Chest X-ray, PA view. Patient: 33 years old, sex F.
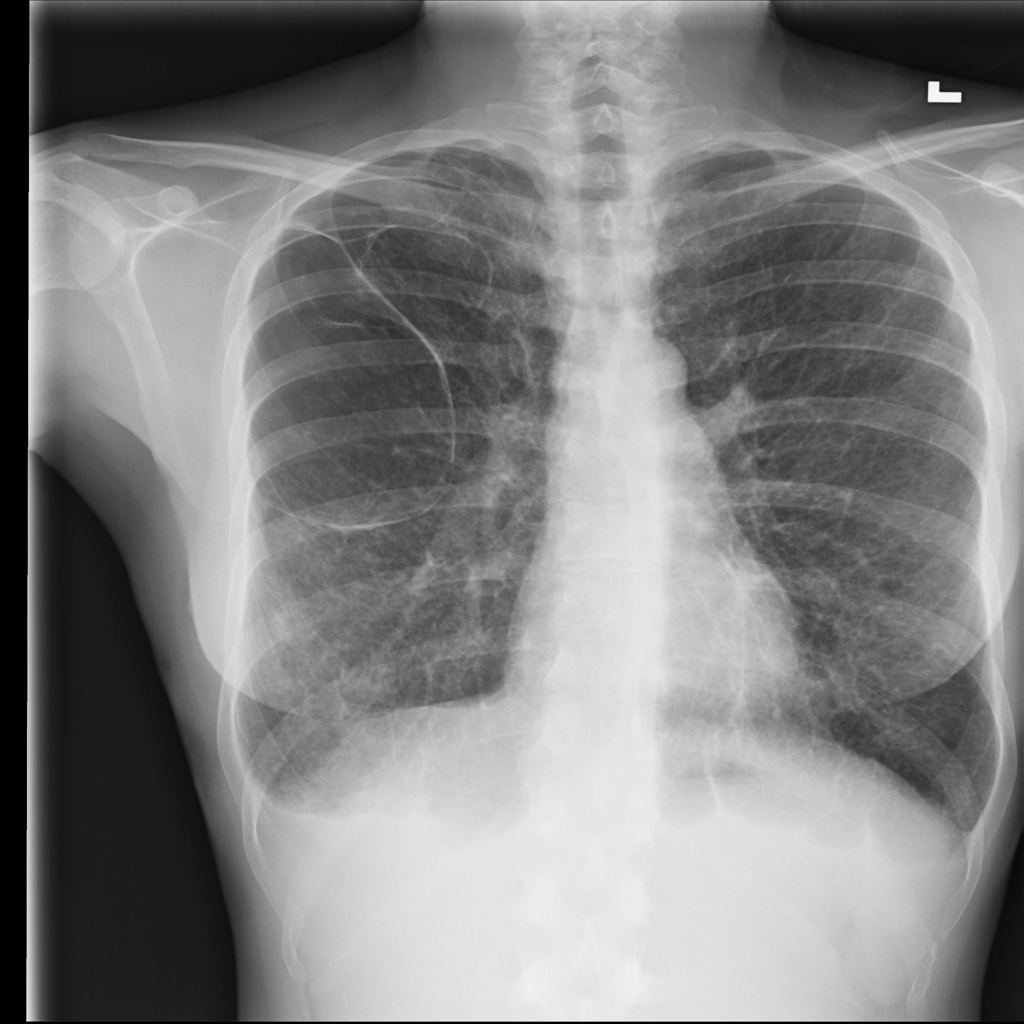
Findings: Fibrosis, Pneumothorax